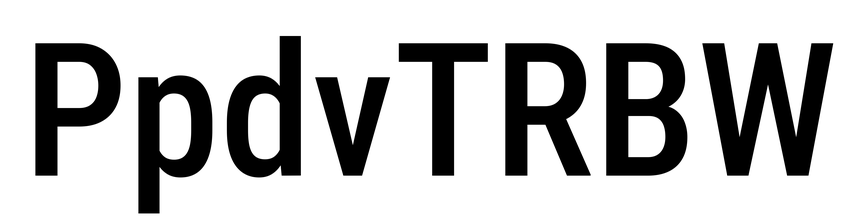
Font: Roboto_Condensed_Medium